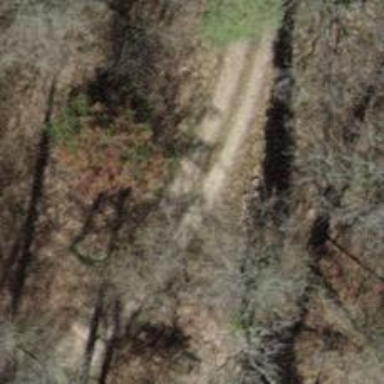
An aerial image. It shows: Compacted track road.